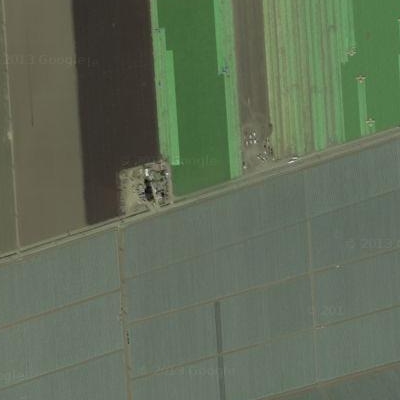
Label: bField